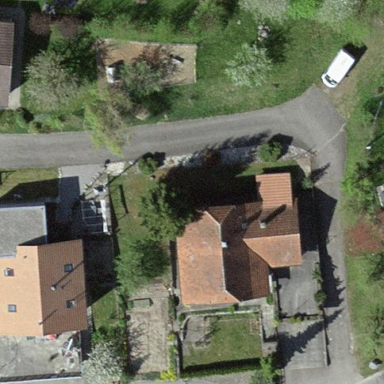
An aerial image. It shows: Residential building.